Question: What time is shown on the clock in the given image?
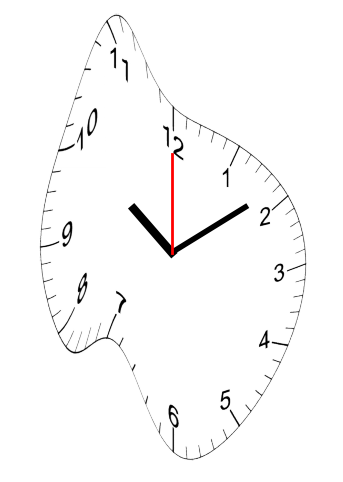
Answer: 10:09:00